Field crop: maize
Growth stage: 2
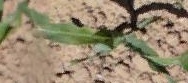
Species: maize